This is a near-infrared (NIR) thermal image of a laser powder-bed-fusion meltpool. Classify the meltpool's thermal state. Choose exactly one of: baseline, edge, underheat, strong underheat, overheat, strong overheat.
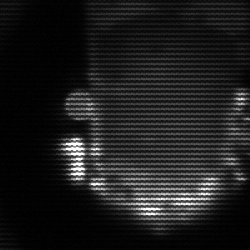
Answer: baseline